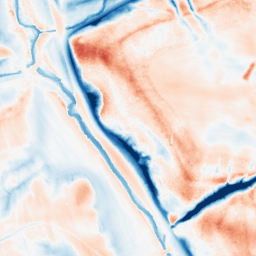
Category: classical
Decomposition family: gaussian_anisotropic
Decomposition parameters: sigma_x: 10
sigma_y: 10
Upsampling method: quadratic
Upsampling parameters: scale: 8
Upsampling scale: 8